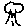
Label: tree